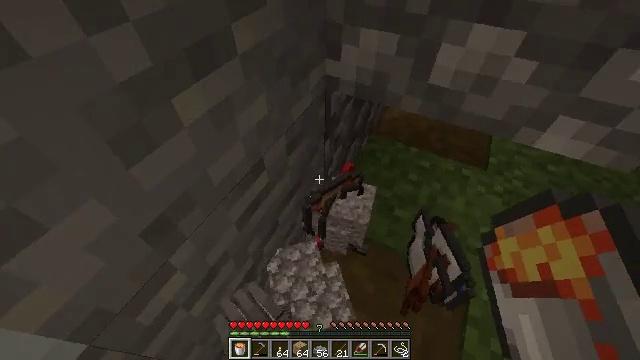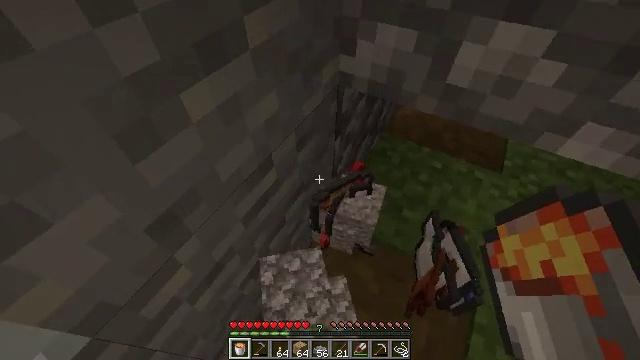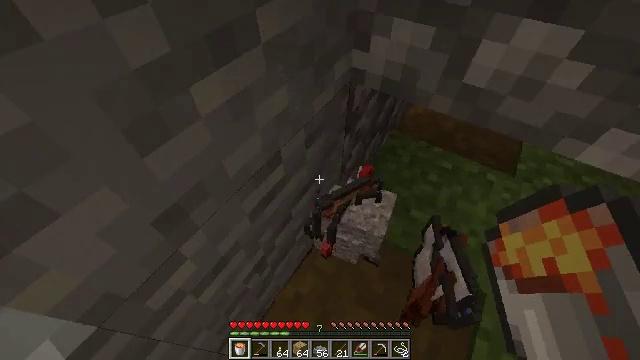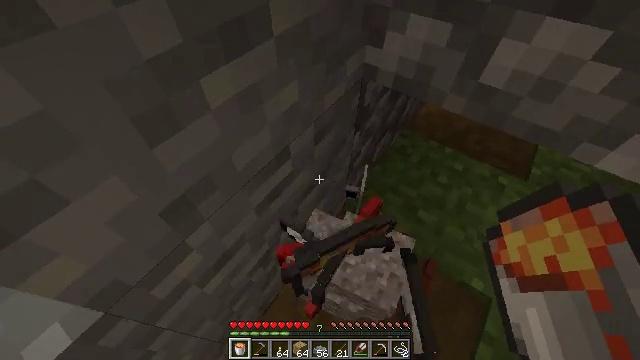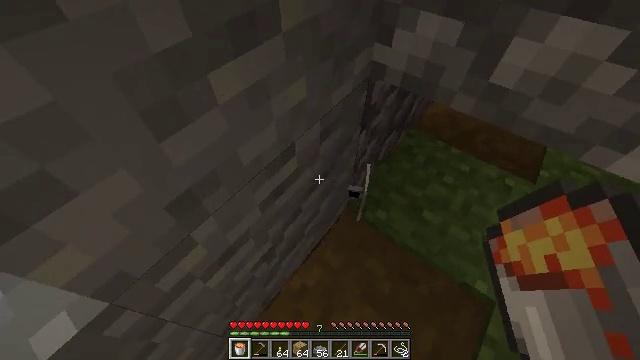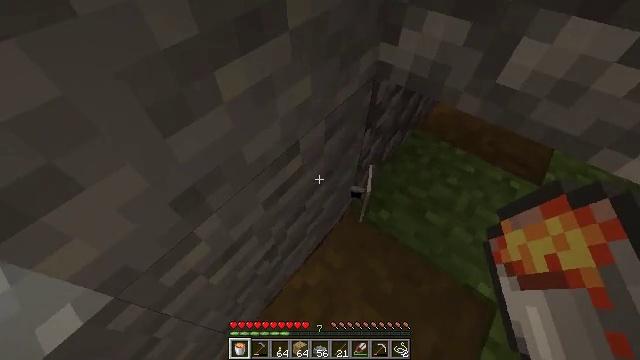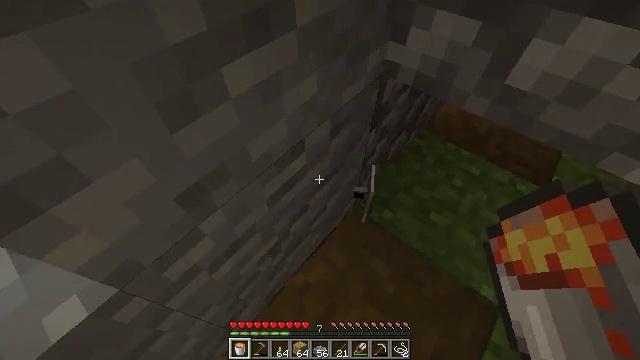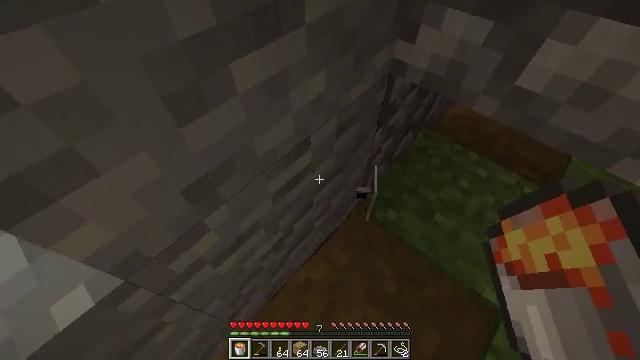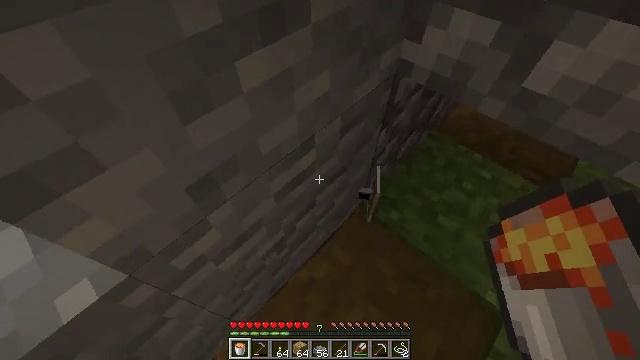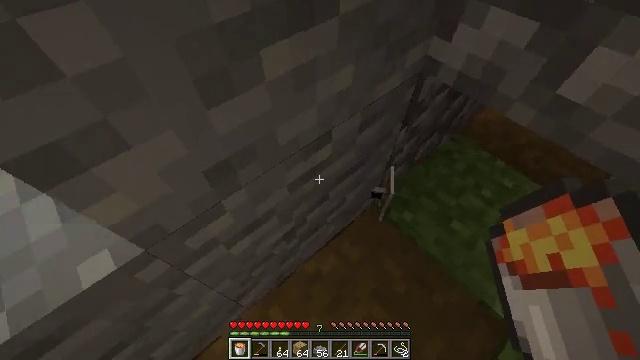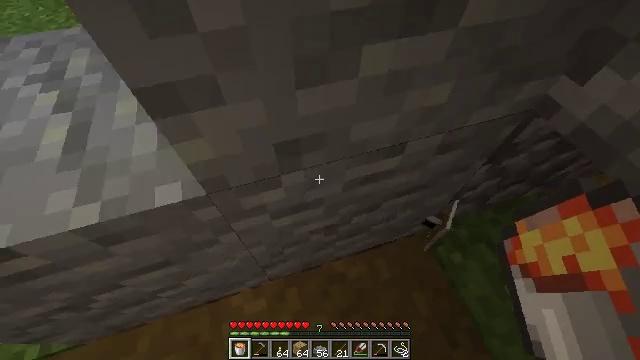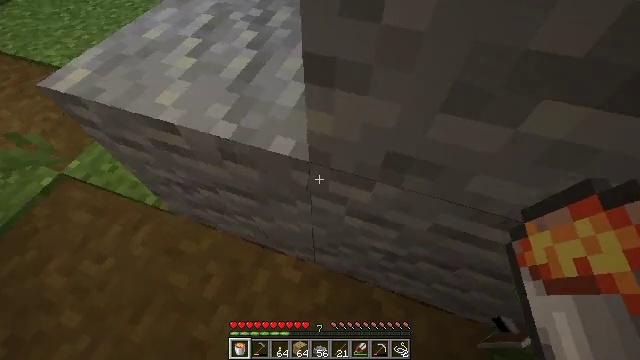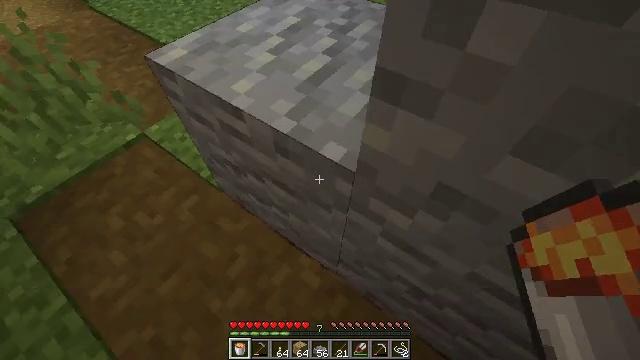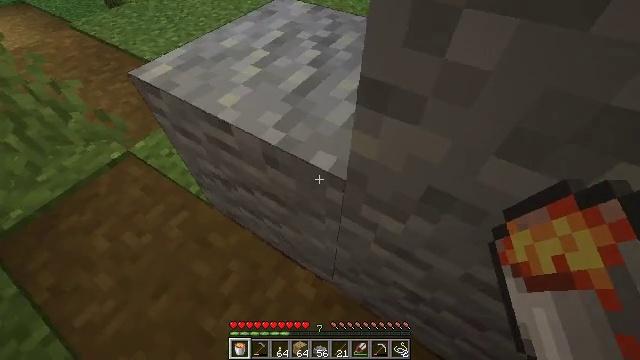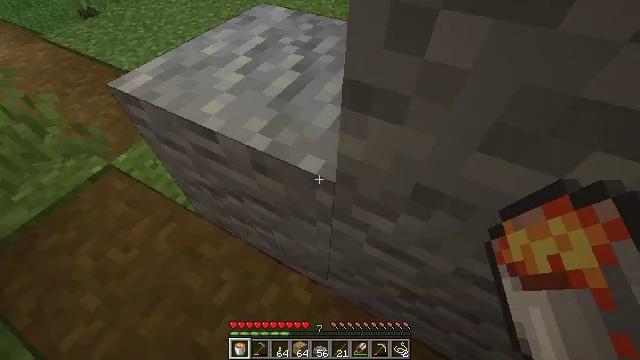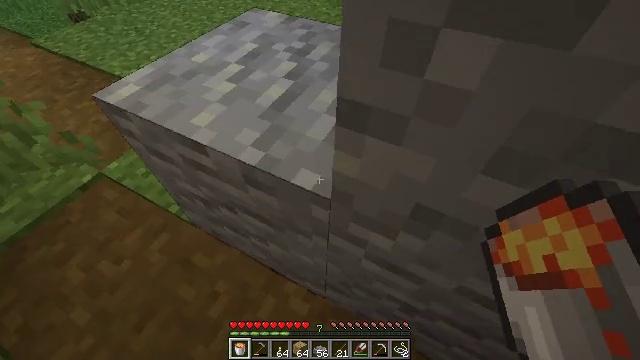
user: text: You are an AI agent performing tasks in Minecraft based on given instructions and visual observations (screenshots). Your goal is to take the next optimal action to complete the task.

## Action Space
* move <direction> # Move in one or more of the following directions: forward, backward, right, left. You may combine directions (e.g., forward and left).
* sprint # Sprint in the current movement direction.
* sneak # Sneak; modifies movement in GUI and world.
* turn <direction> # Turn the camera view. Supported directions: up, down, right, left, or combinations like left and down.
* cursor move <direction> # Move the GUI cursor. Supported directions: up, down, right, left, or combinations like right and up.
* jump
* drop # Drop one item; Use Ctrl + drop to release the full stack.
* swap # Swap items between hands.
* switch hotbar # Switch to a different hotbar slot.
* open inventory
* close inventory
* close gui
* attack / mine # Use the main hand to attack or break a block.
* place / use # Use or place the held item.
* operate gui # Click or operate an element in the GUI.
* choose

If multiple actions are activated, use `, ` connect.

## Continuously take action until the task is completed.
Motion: motion action
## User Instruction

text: Mine the bell from its post.
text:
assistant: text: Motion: turn left and down
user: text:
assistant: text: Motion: turn left and down
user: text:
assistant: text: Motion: turn left
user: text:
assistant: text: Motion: turn left
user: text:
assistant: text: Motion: turn left
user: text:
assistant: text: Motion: turn left
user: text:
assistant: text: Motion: turn left
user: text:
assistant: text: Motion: turn left
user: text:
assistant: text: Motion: turn left and down
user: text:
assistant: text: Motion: turn left
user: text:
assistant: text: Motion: turn left
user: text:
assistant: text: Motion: turn left and up
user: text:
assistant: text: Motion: turn right and up
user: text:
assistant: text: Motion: turn right
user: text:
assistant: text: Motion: move forward, turn right
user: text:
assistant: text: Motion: move forward
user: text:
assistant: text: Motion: move forward
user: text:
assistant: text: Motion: turn right
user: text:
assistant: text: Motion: turn right
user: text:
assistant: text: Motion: turn right
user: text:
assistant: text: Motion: turn right
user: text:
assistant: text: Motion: move right, turn right
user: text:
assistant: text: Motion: move right, turn right
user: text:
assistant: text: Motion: move right
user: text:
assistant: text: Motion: move right, turn left and down
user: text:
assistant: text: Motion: turn left and down
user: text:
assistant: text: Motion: turn left
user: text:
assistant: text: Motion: no_op
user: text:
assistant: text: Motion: open inventory
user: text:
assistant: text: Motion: open inventory